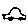
Label: car